Interaction volume radius: 10 \u00c5
Interaction volume height: 15 \u00c5
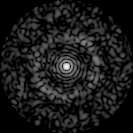
Disorder parameter: 0.8078